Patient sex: M
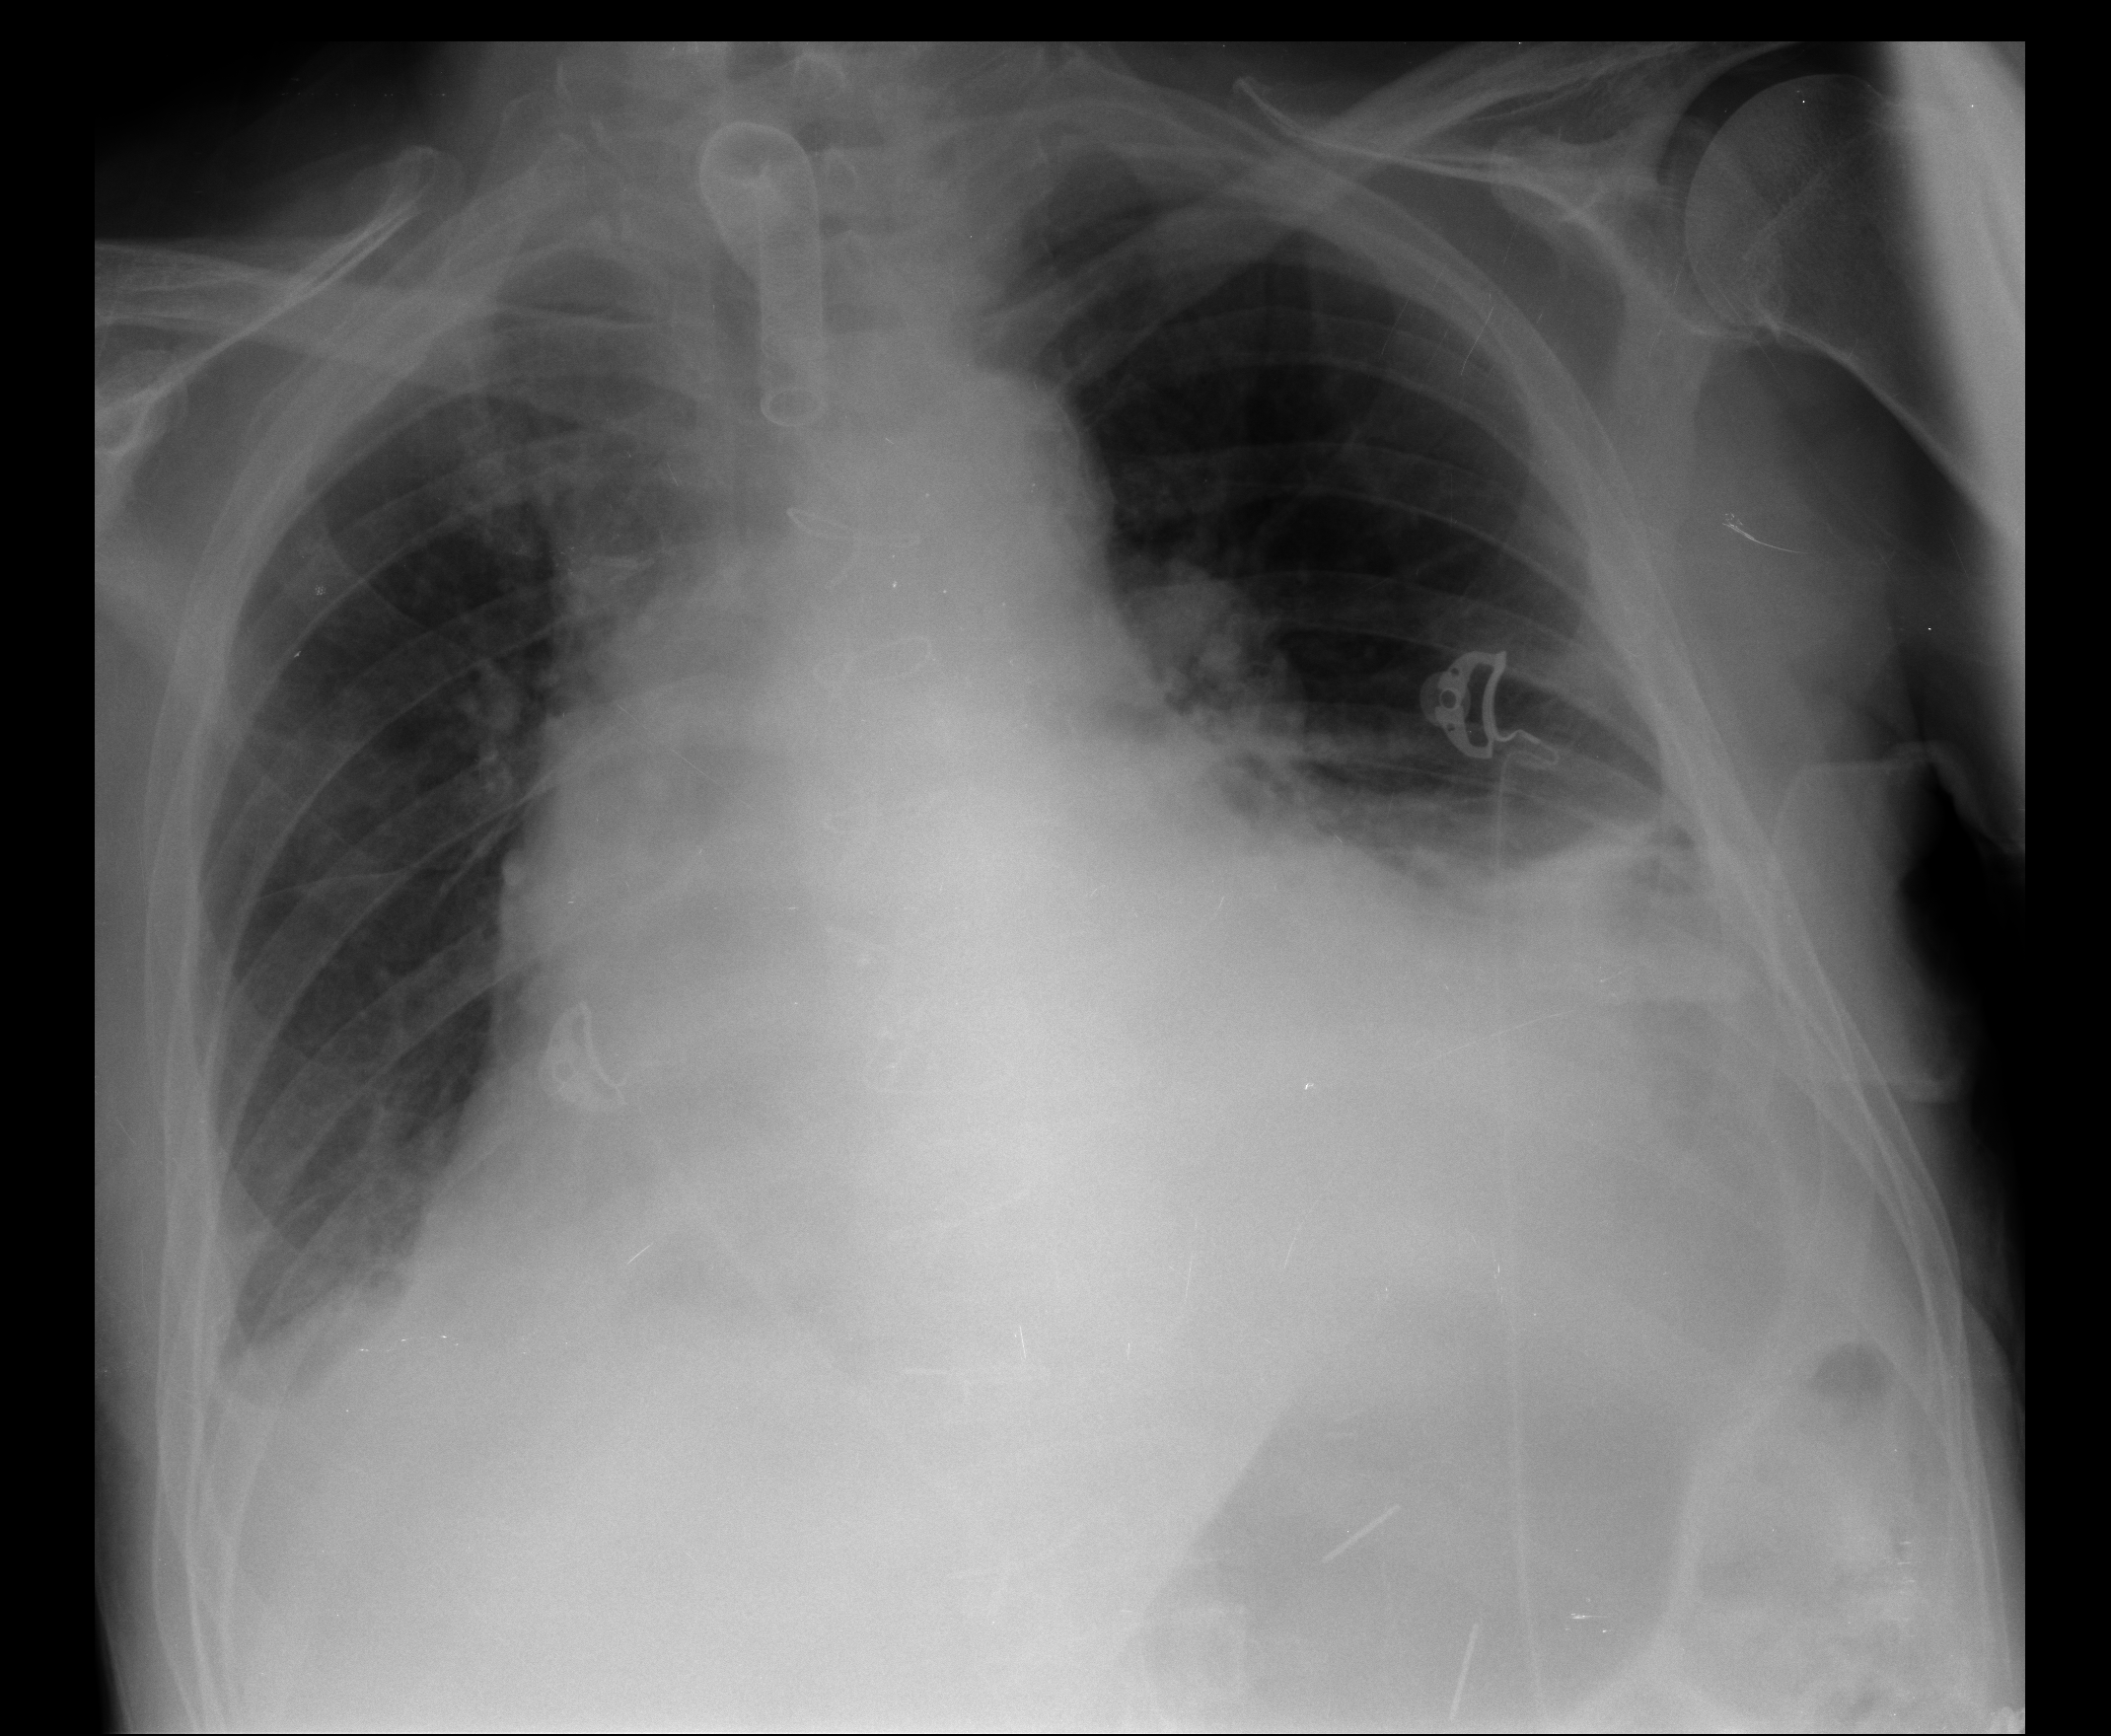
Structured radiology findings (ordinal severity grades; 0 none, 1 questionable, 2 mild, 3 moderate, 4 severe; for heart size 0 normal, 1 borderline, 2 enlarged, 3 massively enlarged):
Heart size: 3
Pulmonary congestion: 0
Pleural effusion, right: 1
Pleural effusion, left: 0
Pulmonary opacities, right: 0
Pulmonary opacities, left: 0
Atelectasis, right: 2
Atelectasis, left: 2